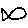
Label: fish